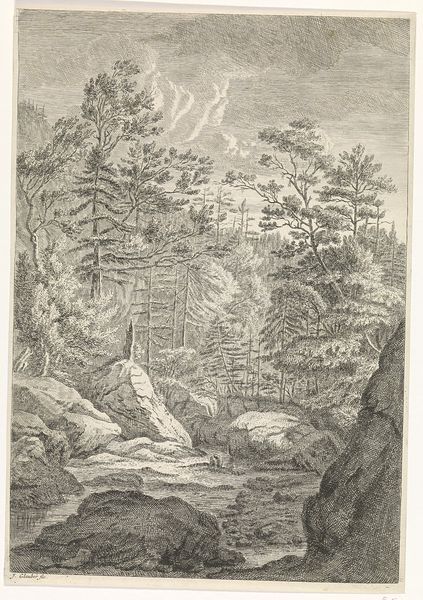
Titel: Ravijn met bomen en een beekje
Künstler: Johannes Glauber
Standort: Amsterdam
Institution: Rijksmuseum
Schlagwörter: people, white, black, gray, grey, old, print, perspective, wood, cliff, clouds, rock, rocks, sky, stone, tree, hill, hills, lake, landscape, mountain, mountains, nature, shore, water, horizon, trees, forest, grass, light, pine, river, stream, drawing, paper, black and white, wilderness, etching, sketch, photo, storm, valley, leaves, art, engraving, pencil, branches, calm, outdoors, charcoal, resting, lightning, stones, pines, shelter, woods, trunks, canyon, conifers, riverbank, lighting, creek, graphics, evergreen, crosshatch, lightening, cedar, hillocks, wuds, woulds, confiers, canhon